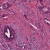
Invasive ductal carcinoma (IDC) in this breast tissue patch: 1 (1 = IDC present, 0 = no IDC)